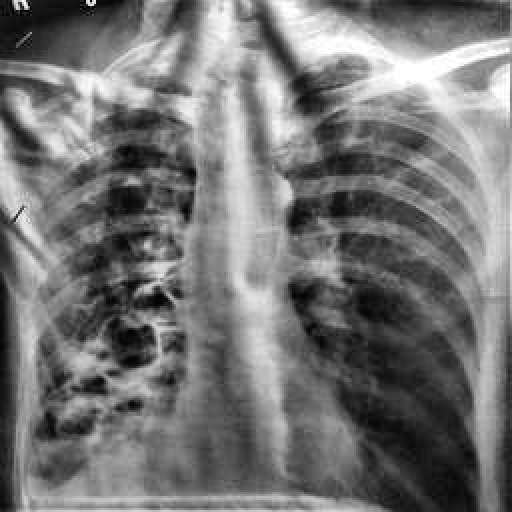
Finding: TUBERCULOSIS